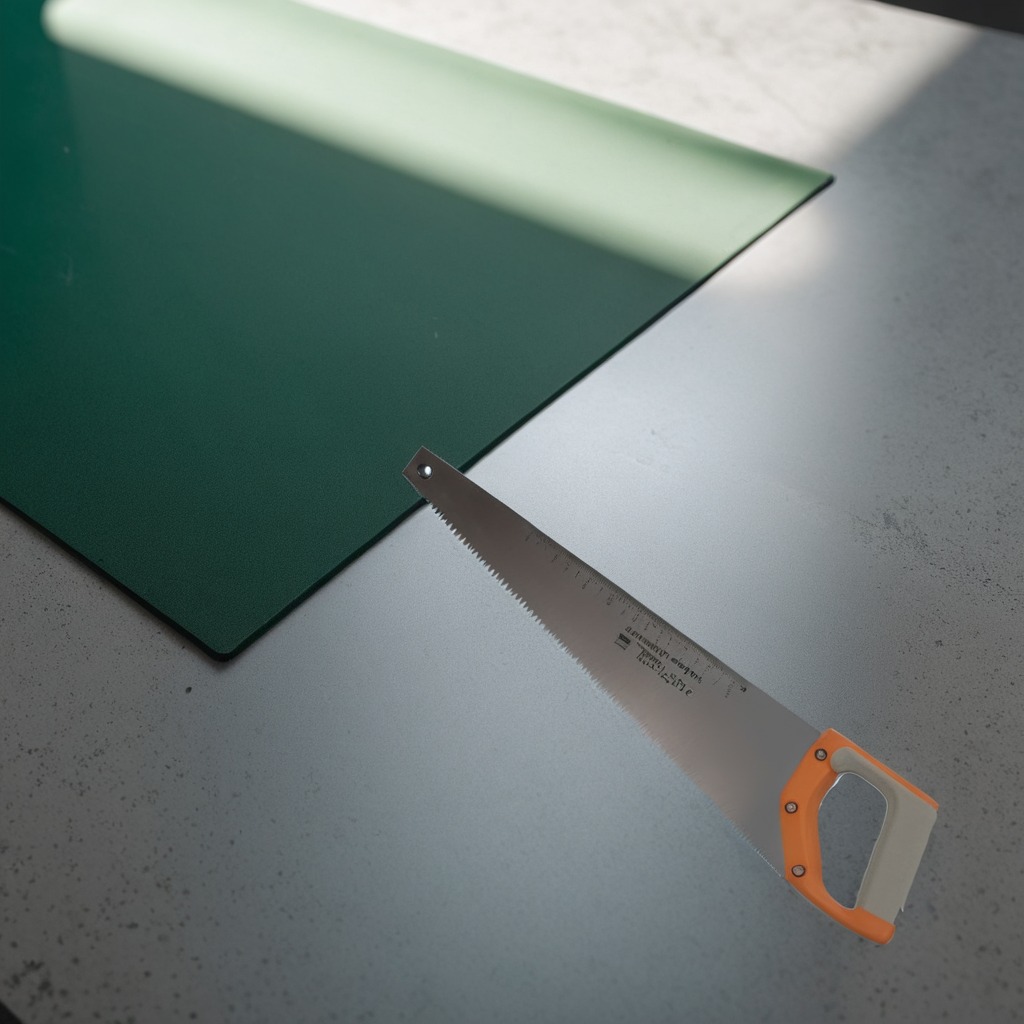
A metal saw is lying on the granite tabletop.